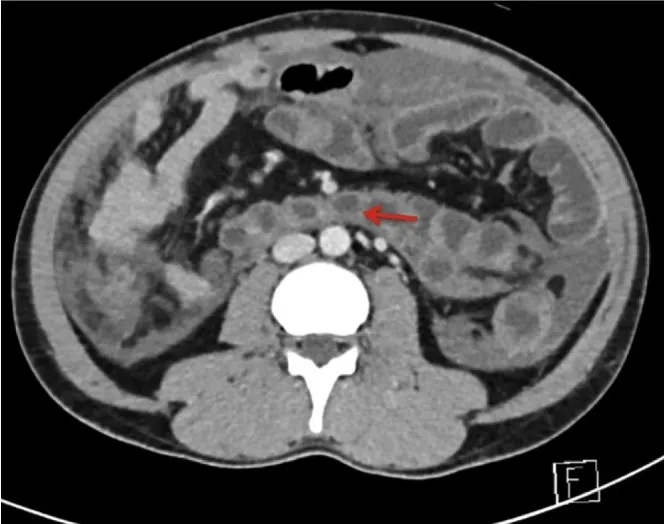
B) Note part of the ascending colon "arrow" is running behind the root of mesentery.
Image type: radiology (ct)